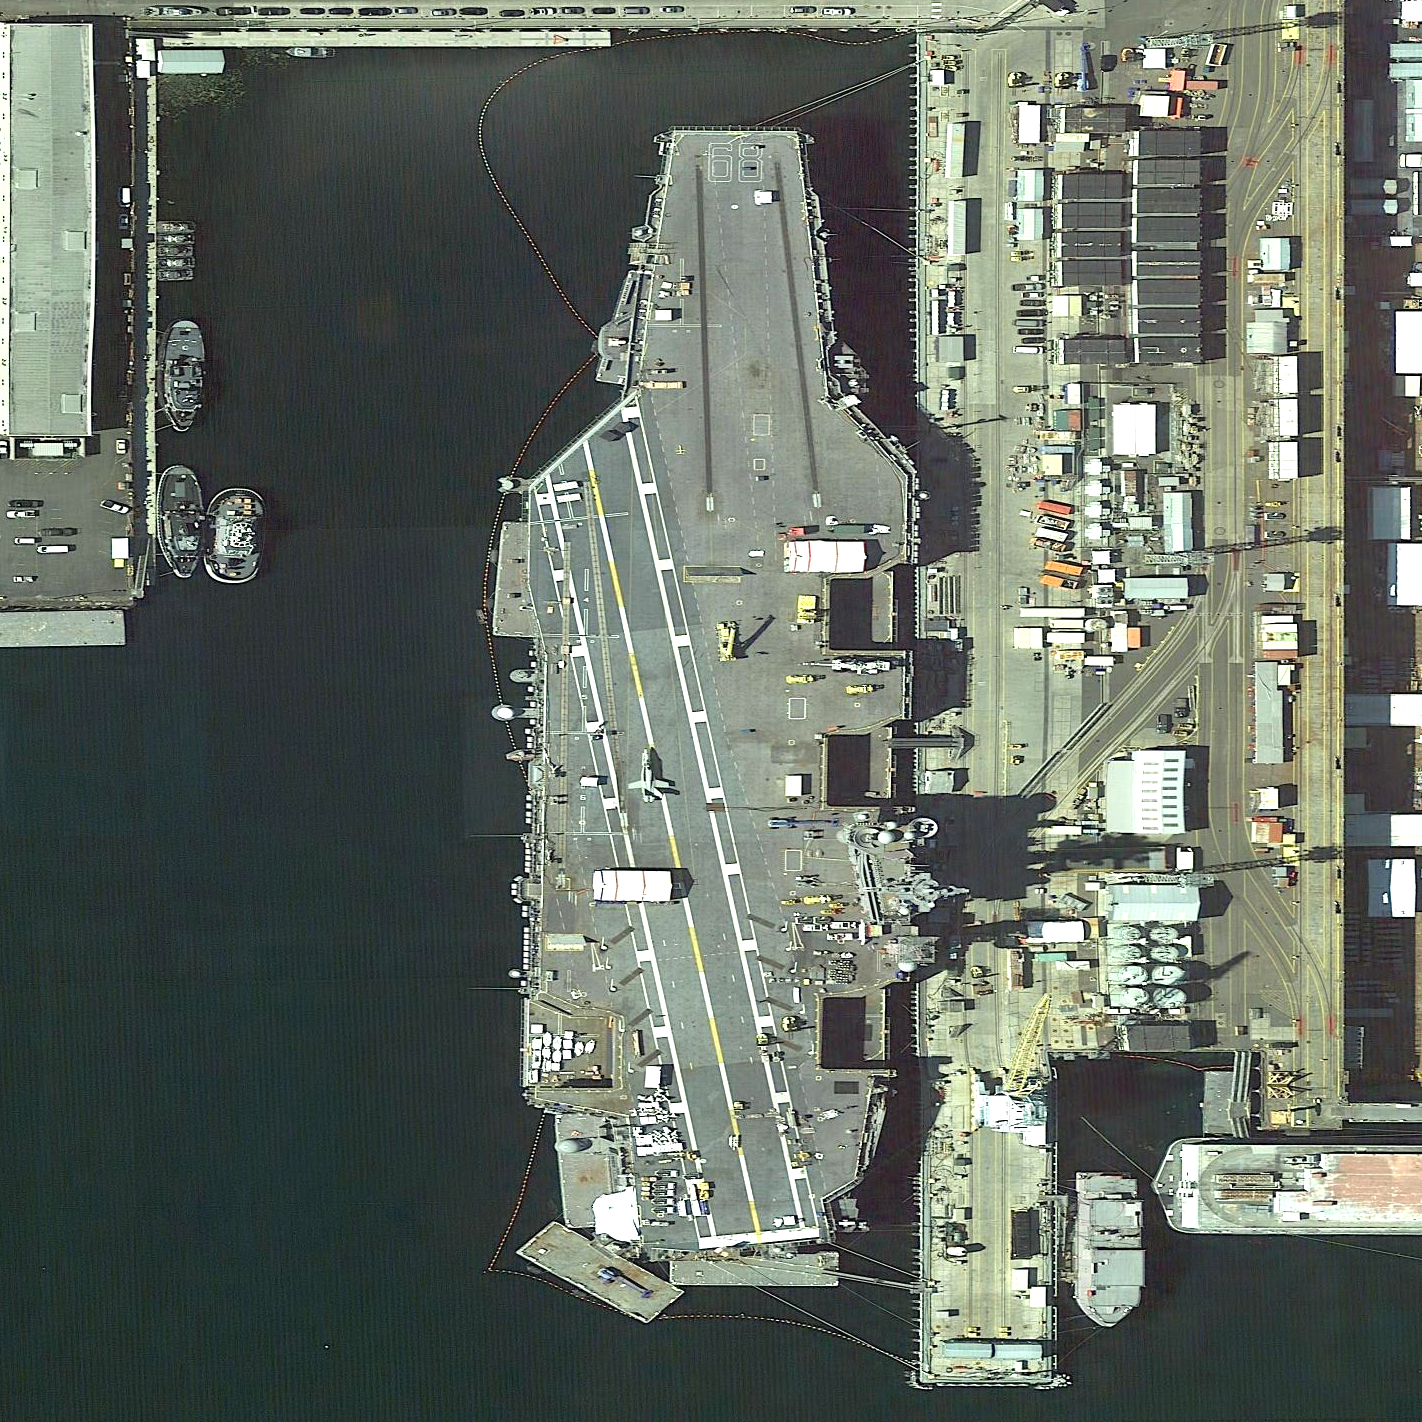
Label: aircraft_carrier